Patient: sex M, age 75
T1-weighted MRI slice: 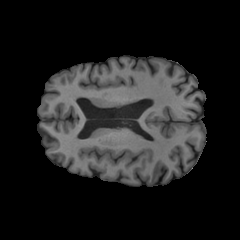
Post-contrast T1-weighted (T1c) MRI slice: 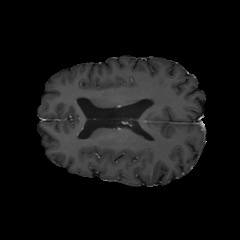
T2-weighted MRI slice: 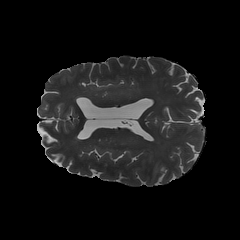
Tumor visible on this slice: no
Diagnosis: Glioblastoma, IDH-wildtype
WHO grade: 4